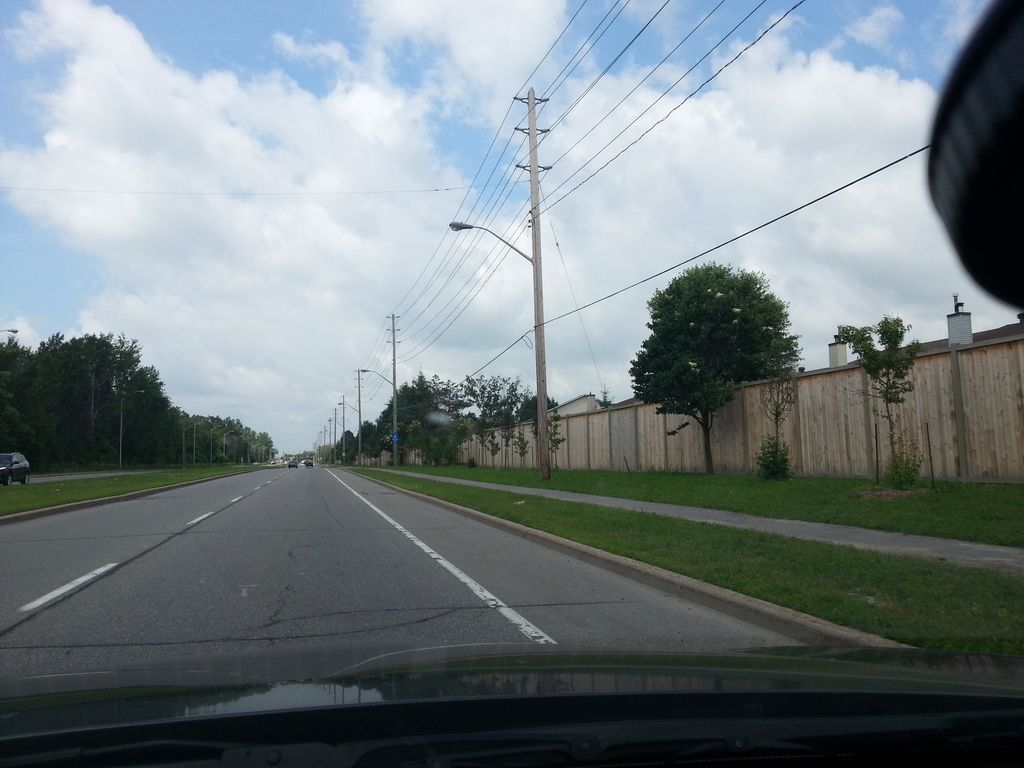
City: ottawa-gatineau